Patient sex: F
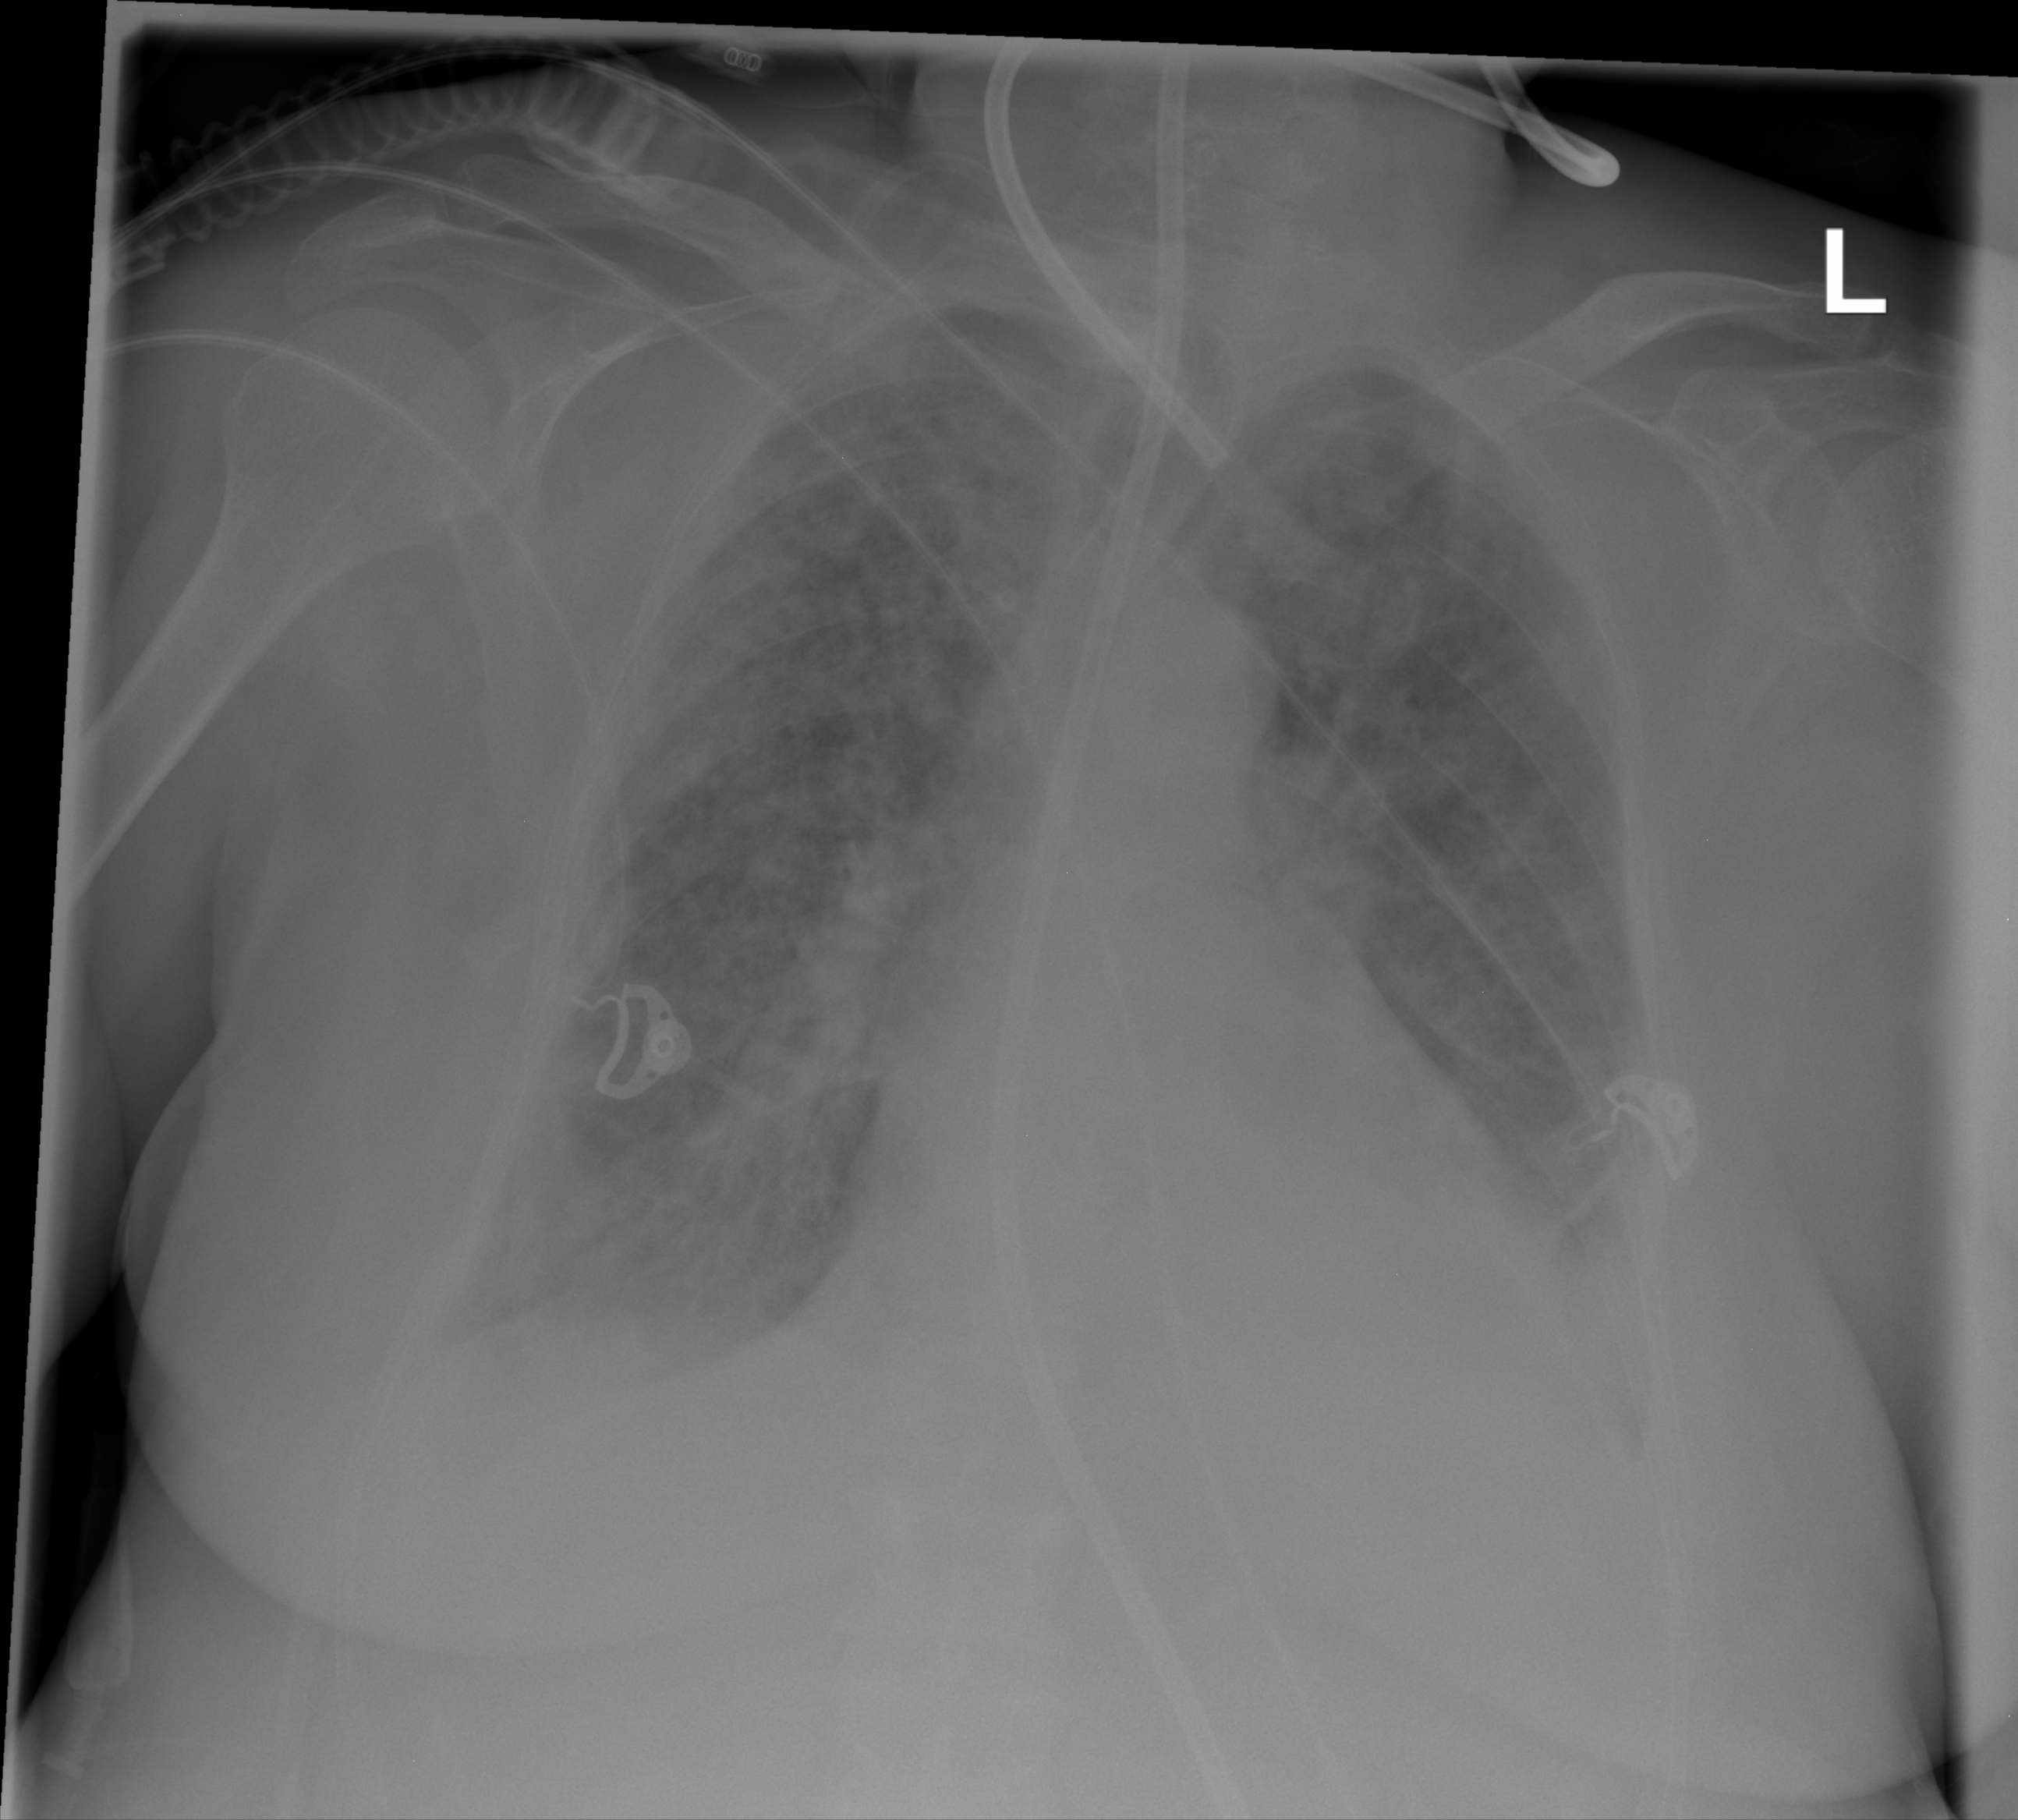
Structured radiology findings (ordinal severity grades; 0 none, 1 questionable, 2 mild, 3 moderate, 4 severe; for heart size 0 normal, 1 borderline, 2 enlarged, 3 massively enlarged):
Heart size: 2
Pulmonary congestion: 2
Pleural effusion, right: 2
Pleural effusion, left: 2
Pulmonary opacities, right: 2
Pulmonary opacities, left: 2
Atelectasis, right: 2
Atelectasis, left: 2